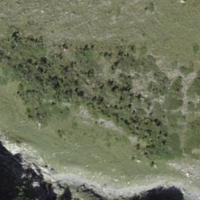
EUNIS habitat code: 23
Species observed at this site:
Parnassius apollo
Erebia tyndarus
Erebia euryale